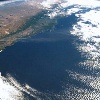
Label: water